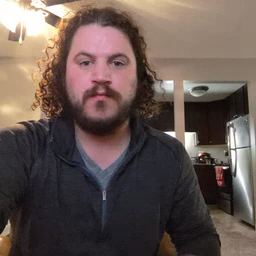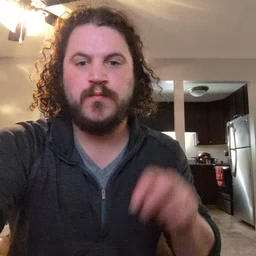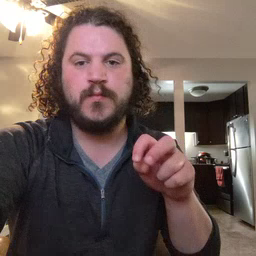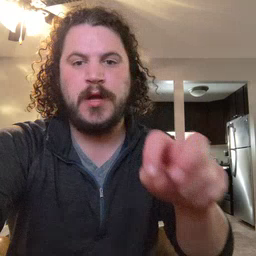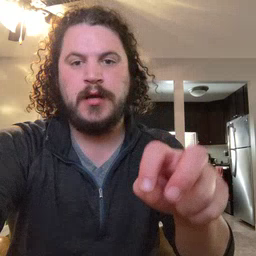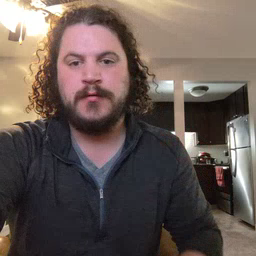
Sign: ride